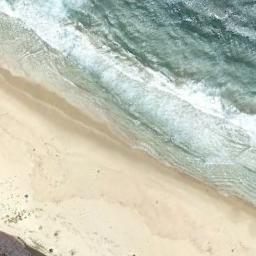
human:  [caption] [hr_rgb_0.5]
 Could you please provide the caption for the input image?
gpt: The beach is composed of dark green seawater and a yellow coast .

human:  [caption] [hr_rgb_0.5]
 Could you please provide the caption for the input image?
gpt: There are white waves near the beach .

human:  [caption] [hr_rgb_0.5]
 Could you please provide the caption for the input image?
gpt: There are blue sea water and waves landing on the beach .

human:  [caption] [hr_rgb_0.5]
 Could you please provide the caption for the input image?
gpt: The beach with white sand and the color of the seawater is green .

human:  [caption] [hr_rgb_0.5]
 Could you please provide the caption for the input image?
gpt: There are water marks on the beach .